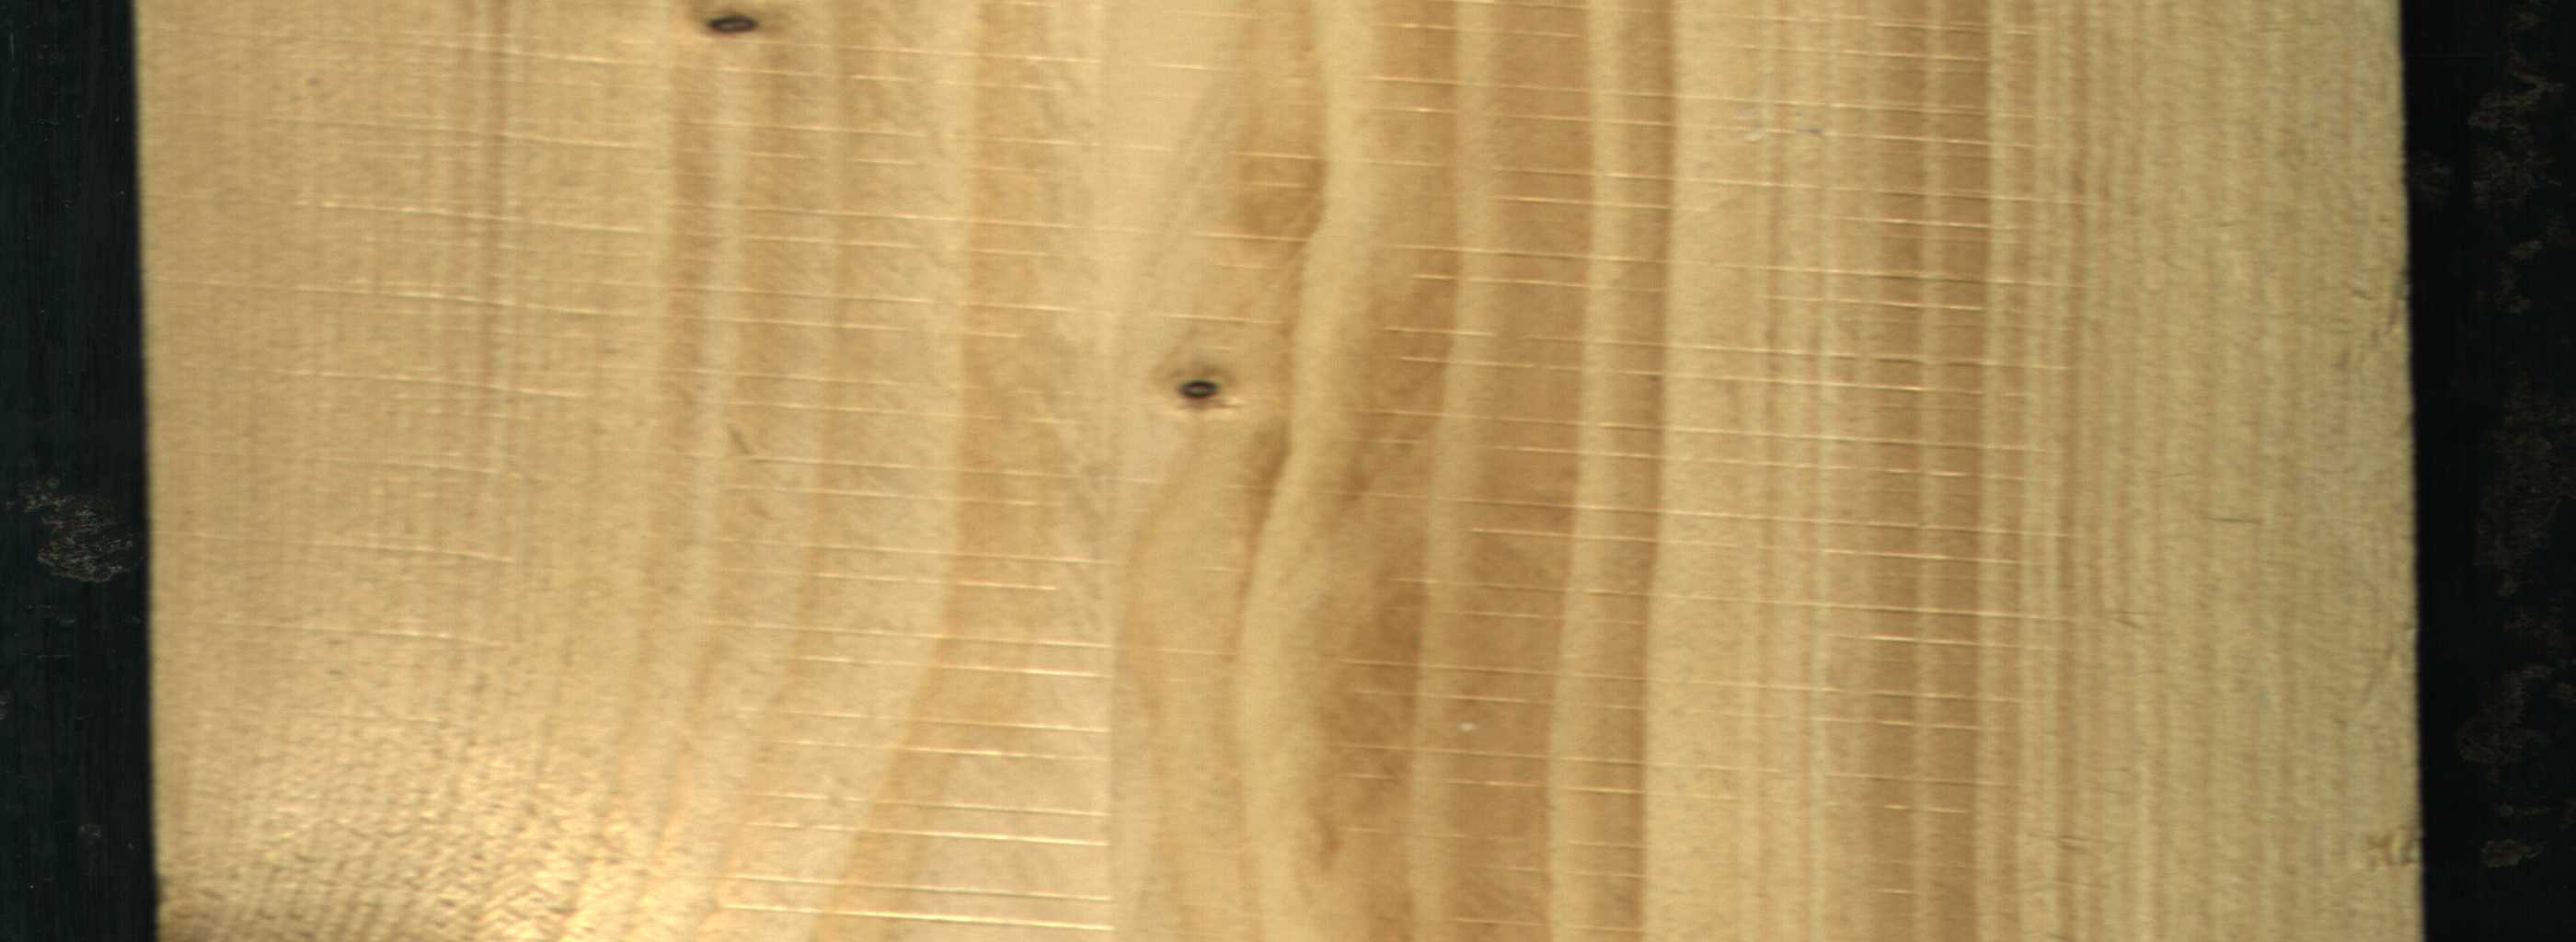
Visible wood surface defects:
Quartzity
Dead_Knot
Dead_Knot
Live_Knot